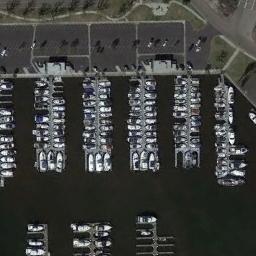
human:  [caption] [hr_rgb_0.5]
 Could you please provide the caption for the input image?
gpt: There are many ships in the harbor .

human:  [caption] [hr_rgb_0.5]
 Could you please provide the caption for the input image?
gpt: The harbor was flanked with boats .

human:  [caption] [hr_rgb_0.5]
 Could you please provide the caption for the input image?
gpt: There are many boats moored in the sea next to the harbor, And the harbor is next to the parking lot .

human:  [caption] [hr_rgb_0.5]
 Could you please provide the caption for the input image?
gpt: The harbor has lots of neatly docked boats and a parking lot is next to the harbor .

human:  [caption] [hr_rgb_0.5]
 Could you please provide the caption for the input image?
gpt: There are many boats docked neatly at the harbor .